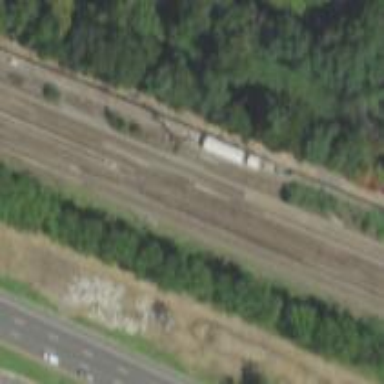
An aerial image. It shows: Electrified railway line.